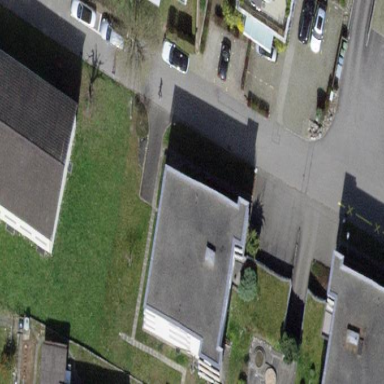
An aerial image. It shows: Residential building.